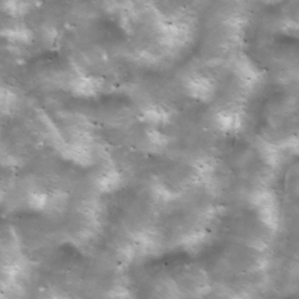
Label: non_frost